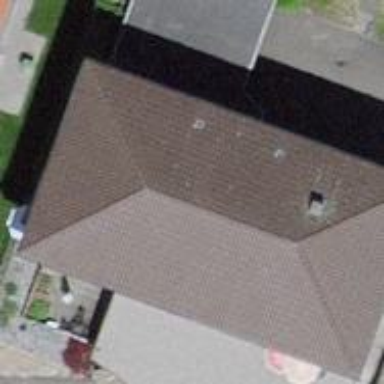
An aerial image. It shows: Building with hipped roof tiles.